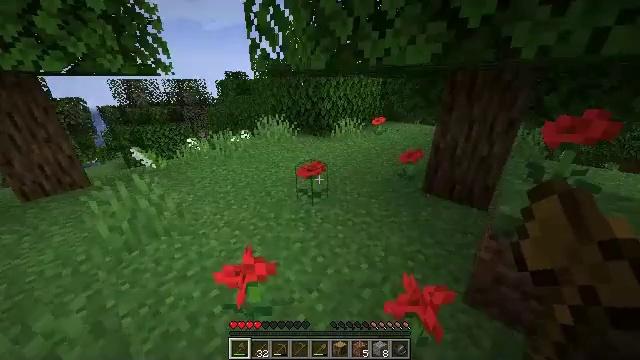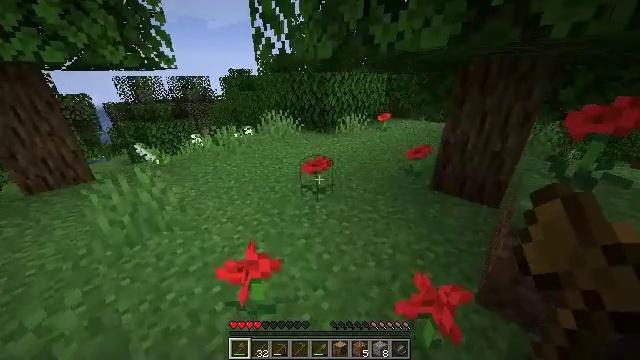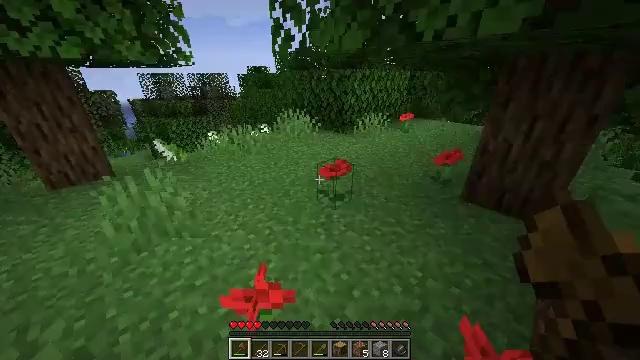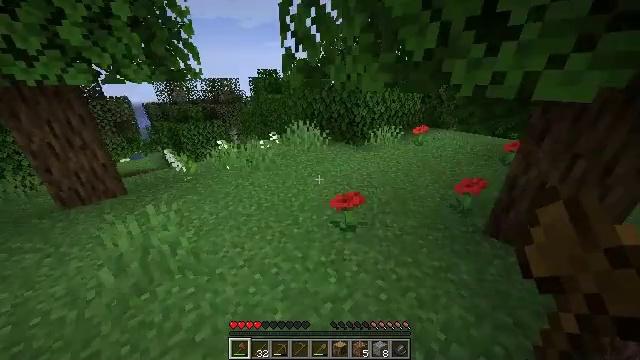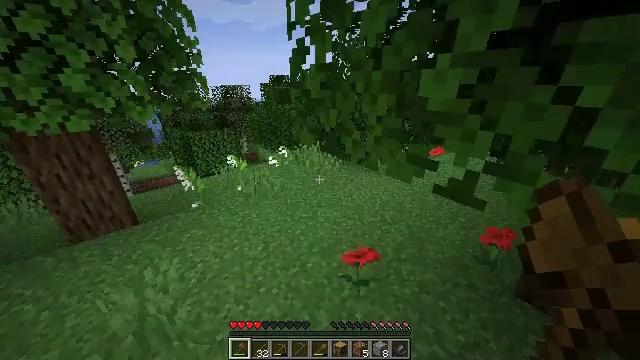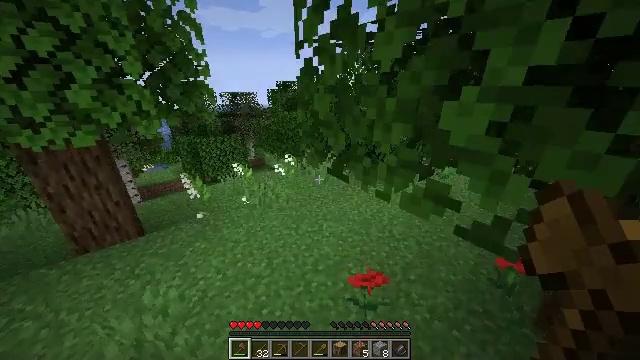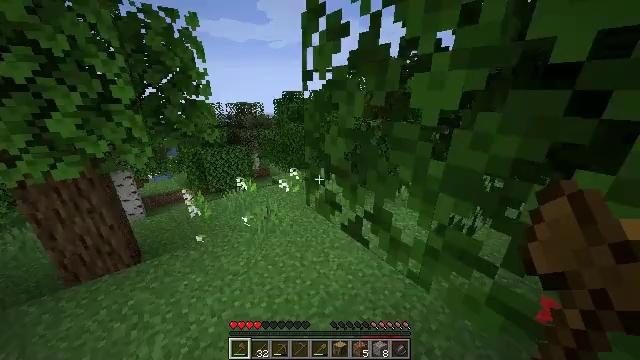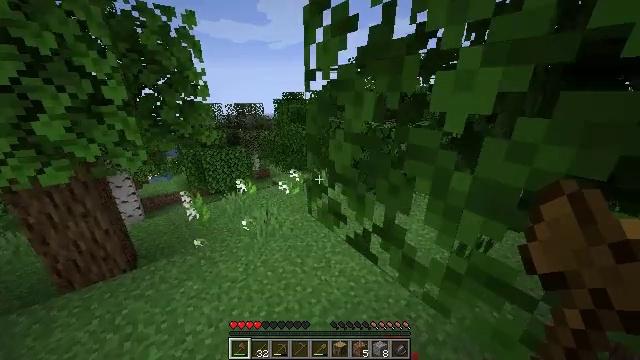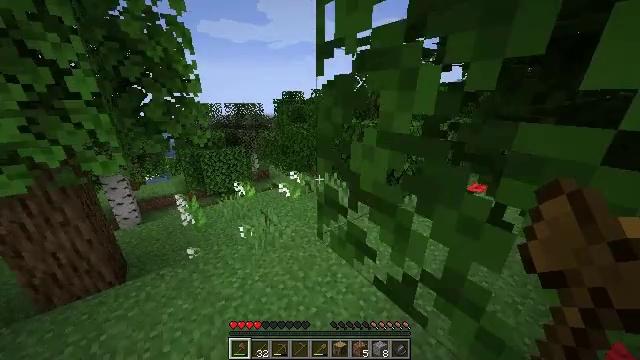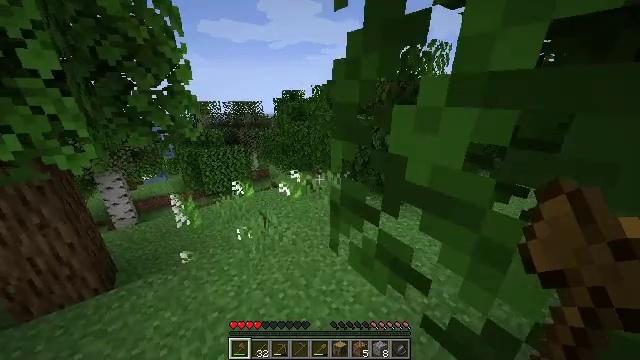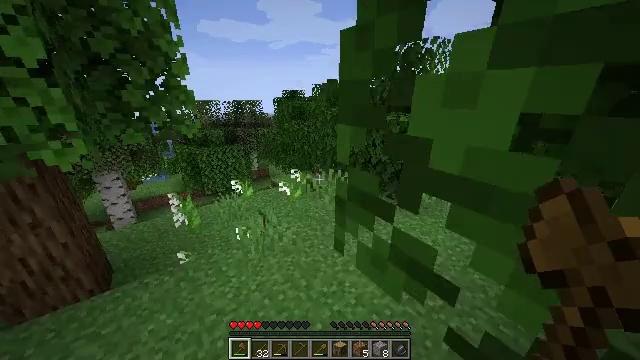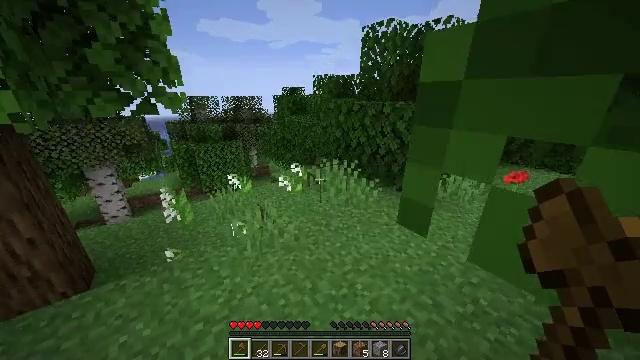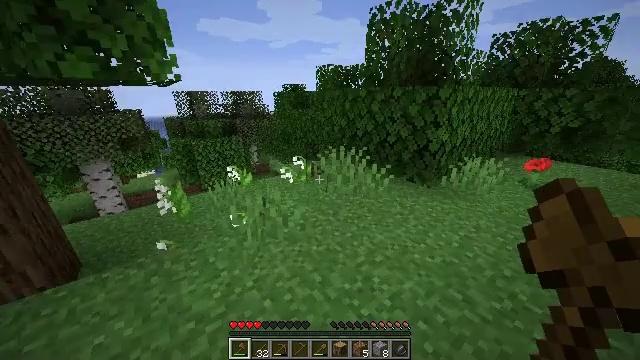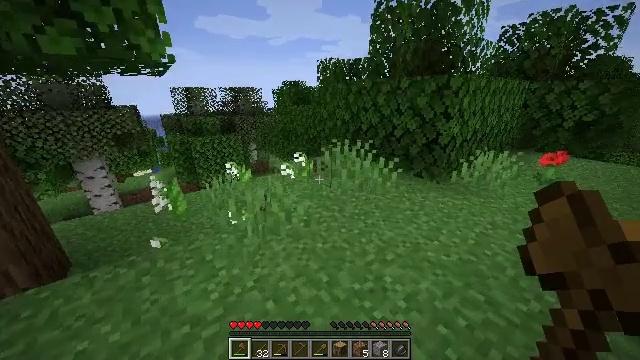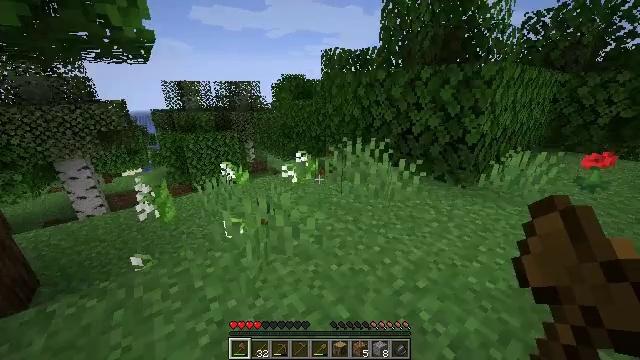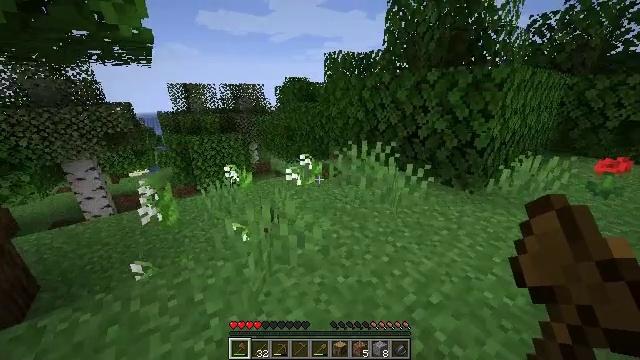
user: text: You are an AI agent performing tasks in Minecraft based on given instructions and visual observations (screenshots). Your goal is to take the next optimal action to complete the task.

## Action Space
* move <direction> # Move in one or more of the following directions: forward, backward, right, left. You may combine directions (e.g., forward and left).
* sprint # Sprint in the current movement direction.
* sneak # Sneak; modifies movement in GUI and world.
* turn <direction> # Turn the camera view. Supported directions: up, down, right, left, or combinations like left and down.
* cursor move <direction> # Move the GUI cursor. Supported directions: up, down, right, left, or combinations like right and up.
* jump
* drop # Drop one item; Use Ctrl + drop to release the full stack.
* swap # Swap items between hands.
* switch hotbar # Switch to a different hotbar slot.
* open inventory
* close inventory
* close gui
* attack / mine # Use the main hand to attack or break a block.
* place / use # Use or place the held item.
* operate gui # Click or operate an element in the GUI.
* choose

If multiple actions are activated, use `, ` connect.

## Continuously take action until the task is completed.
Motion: motion action
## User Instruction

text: Dig up some sand.
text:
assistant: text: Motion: move forward, sprint, jump
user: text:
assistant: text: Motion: move forward, sprint, turn left, jump
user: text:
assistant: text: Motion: move forward, sprint, turn left
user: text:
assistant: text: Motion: move forward, sprint, turn left
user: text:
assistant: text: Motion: move forward and move left, sprint, turn left and up
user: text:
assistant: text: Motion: move forward and move left, sprint, turn left and up
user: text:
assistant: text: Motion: move forward and move left, sprint
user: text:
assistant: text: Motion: move forward and move left, sprint
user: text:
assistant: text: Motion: move forward, sprint
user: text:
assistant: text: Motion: move forward, sprint
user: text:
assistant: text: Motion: move forward, sprint
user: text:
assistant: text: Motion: move forward, sprint
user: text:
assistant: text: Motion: move forward, sprint
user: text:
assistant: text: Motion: move forward, sprint
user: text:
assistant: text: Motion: move forward, sprint
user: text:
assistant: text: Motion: move forward, sprint, turn left and up
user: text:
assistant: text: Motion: move forward, sprint, turn left, jump
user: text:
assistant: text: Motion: move forward, sprint, jump
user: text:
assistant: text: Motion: move forward, sprint, turn left and down, jump
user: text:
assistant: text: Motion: move forward, sprint, turn left, jump
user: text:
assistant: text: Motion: move forward, sprint
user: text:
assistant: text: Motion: move forward, sprint
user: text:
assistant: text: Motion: move forward, sprint
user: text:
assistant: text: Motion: move forward and move left, sprint
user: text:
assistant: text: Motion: move forward and move left, sprint, turn left and down
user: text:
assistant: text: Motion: move forward and move left, sprint, turn left and down
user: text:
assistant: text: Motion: move forward and move left, sprint, turn left
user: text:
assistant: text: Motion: move forward, sprint, turn left
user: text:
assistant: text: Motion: move forward, sprint, turn left
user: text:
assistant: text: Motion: move forward, sprint, turn left